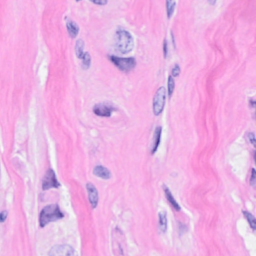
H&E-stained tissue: Breast